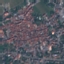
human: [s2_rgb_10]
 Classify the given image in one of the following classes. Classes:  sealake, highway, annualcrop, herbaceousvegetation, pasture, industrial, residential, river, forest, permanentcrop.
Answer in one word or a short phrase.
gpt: Residential